Question: I've been having this very annoying problem for the past weekend. I have to be able to to read in a triangulated 2014 FBX file that contains a mesh exported from Maya and read in it's vertices and indices to be passed to the renderer (DirectX) for the call.
So the way I have it setup is that there is a structure
'''
struct TUniqueVertex
{
XMFLOAT3 m_vPosition, // Vertex positions
XMFLOAT3 m_vNormal, // Vertex normals
XMFLOAT2 m_UVs // Vertex UVs
int m_nControlPointIndex, // Control Point Index
}
'''
This code here, will load in the FbxMesh into a class. Which holds the mesh's vertices and indices.
'''
class CMesh
{
...
vector<TUniqueVertex> m_vVertices;
vector<unsigned int> m_vIndices;
}
'''
The code to load into the :
'''
bool LoadMesh(FbxMesh* pMesh, CMesh cMesh)
{
int polygonCount = pMesh->GetPolygonCount();
FbxVector4* controlPoints = pMesh->GetControlPoints();
int controlPointCount = pMesh->GetControlPointsCount();
int vertexID = 0;
for (int polygon = 0; polygon < polygonCount; polygon++)
{
int polyVertCount = pMesh->GetPolygonSize(polygon);
for (int polyVert = 0; polyVert < polyVertCount; polyVert++)
{
CMesh::TUniqueVertex uniqueVert;
int cpIndex = pMesh->GetPolygonVertex(polygon, polyVert);
// Grab our CP index as well our position information
uniqueVert.m_nControlPointIndex = cpIndex;
uniqueVert.m_vPosition =
XMFLOAT3((float)controlPoints[cpIndex].mData[0],
(float)controlPoints[cpIndex].mData[1],
(float)controlPoints[cpIndex].mData[2]);
// Grab UVs
int uvElementCount = pMesh->GetElementUVCount();
for (int uvElement = 0; uvElement < uvElementCount; uvElement++)
{
FbxGeometryElementUV* geomElementUV = pMesh>GetElementUV(uvElement);
FbxLayerElement::EMappingMode mapMode = geomElementUV->GetMappingMode();
FbxLayerElement::EReferenceMode refMode = geomElementUV->GetReferenceMode();
int directIndex = -1;
if (FbxGeometryElement::eByControlPoint == mapMode)
{
if (FbxGeometryElement::eDirect == refMode)
{
directIndex = cpIndex;
}
else if (FbxGeometryElement::eIndexToDirect == refMode)
{
directIndex = geomElementUV->GetIndexArray().GetAt(cpIndex);
}
}
else if (FbxGeometryElement::eByPolygonVertex == mapMode)
{
if (FbxGeometryElement::eDirect == refMode || FbxGeometryElement::eIndexToDirect == refMode)
{
directIndex = pMesh->GetTextureUVIndex(polygon, polyVert);
}
}
// If we got a UV index
if (directIndex != -1)
{
FbxVector2 uv = geomElementUV->GetDirectArray().GetAt(directIndex);
uniqueVert.m_UVs = XMFLOAT2( (float)uv.mData[0],
(float)uv.mData[1]);
}
}
// Grab normals
int normElementCount = pMesh->GetElementNormalCount();
for (int normElement = 0; normElement < normElementCount; normElement++)
{
FbxGeometryElementNormal* geomElementNormal = pMesh->GetElementNormal(normElement);
FbxLayerElement::EMappingMode mapMode = geomElementNormal->GetMappingMode();
FbxLayerElement::EReferenceMode refMode = geomElementNormal->GetReferenceMode();
int directIndex = -1;
if (FbxGeometryElement::eByPolygonVertex == mapMode)
{
if (FbxGeometryElement::eDirect == refMode)
{
directIndex = vertexID;
}
else if (FbxGeometryElement::eIndexToDirect == refMode)
{
directIndex = geomElementNormal->GetIndexArray().GetAt(vertexID);
}
}
// If we got an index
if (directIndex != 1)
{
FbxVector4 norm = geomElementNormal->GetDirectArray().GetAt(directIndex);
uniqueVert.m_vNormal = XMFLOAT3((float)norm.mData[0],
(float)norm.mData[1],
(float)norm.mData[2]);
}
}
// Unique Vertices stuff
vector<CMesh::TUniqueVertex>& uniqueVerts = cMesh.GetVertices();
size_t size = uniqueVerts.size();
size_t i;
for (i = 0; i < size; i++)
{
if (uniqueVert == uniqueVerts[i])
{
break;
}
}
if (i == size)
{
uniqueVerts.push_back(uniqueVert);
}
cMesh.GetIndices().push_back(i);
++vertexID;
}
}
return true;
}
'''
Doing this method loads in the vertices, normals, and UVs correctly. However, when loading in the indices and passing the cMesh.GetIndices() count to the call, the indices are completely out of order and looks like this in the graphic debugger:

Incase anyone is wondering, the indices are as follows:
012, 023, 456, 657, 891, 081, 011, 121, 314, 121, 415, 161, 718, 171, 918, 202, 122, 212, 023
And here is the test .fbx that I'm trying to load the information from:
<URL>
If anyone can help me out with this, I'd be extremely grateful as this issue has caused me so much stress :D
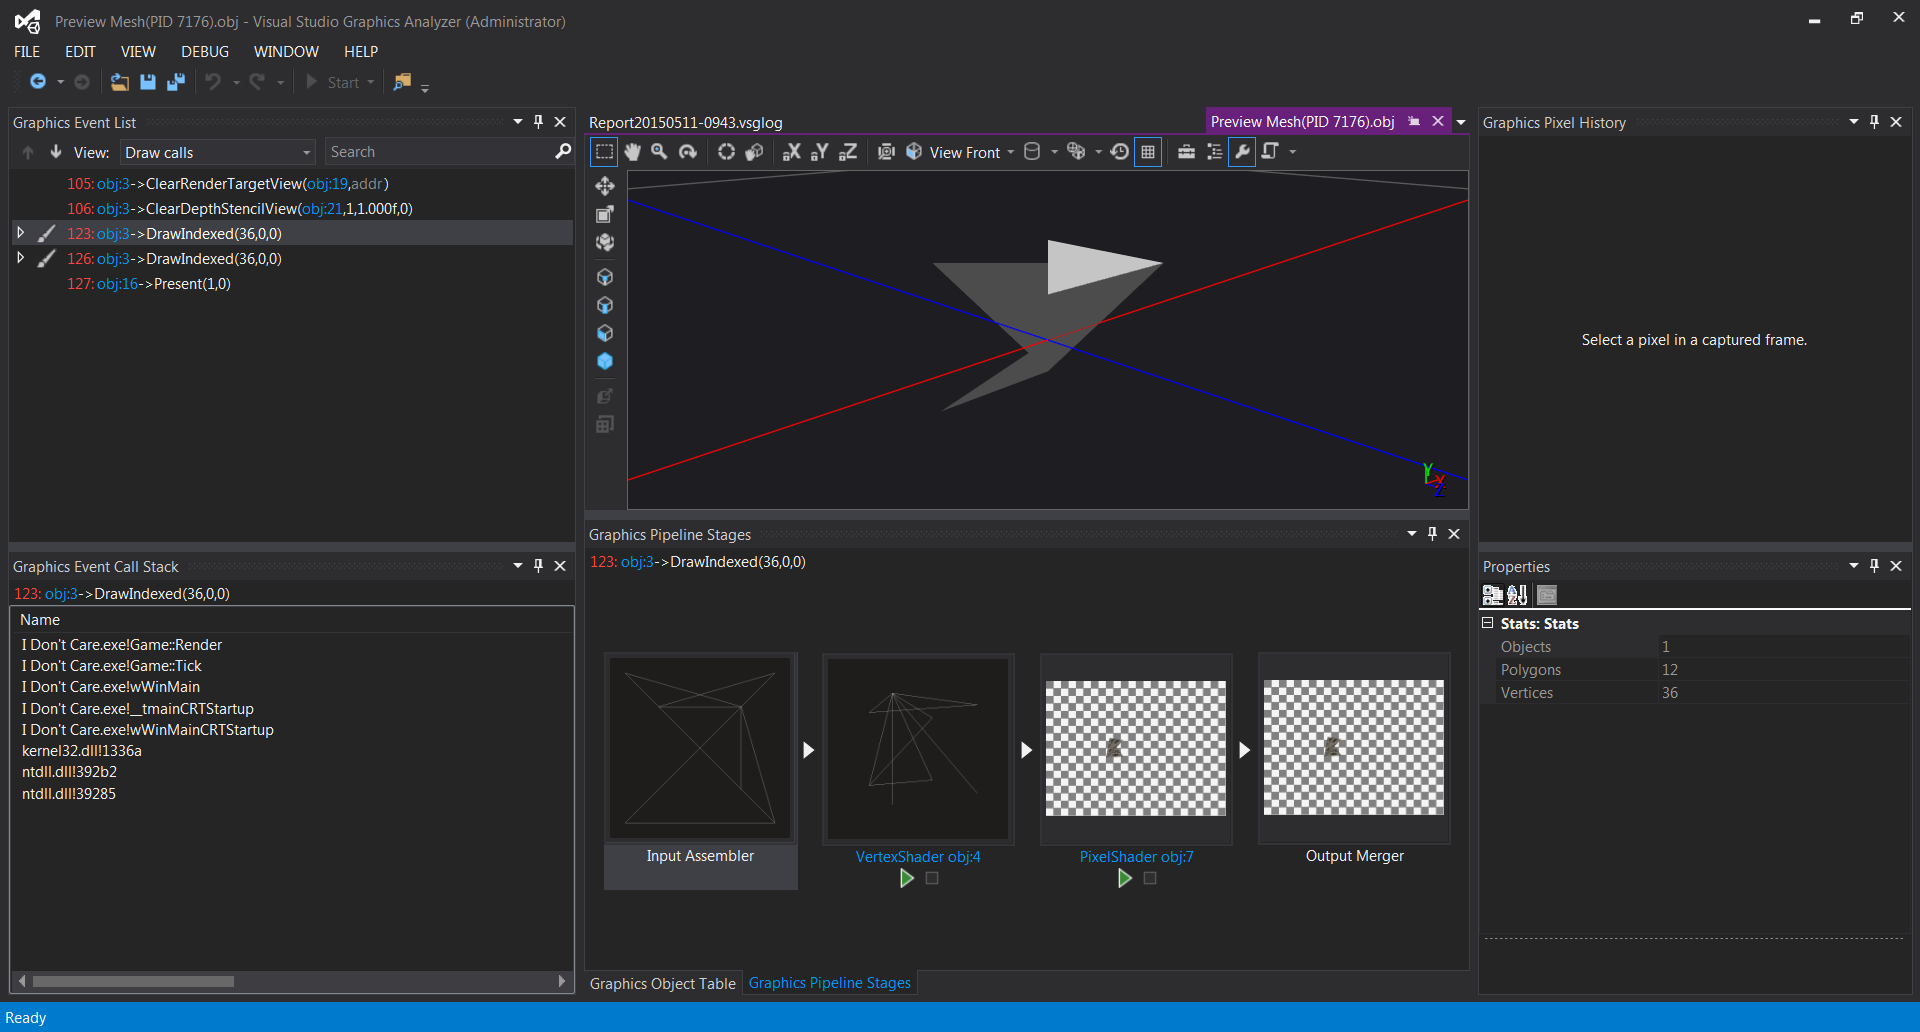
Answer: Are you using left-handed view coordinates or right-handed view coordinates in your application (see <URL>? If you are using left-handed view coordinates, you need to flip the winding of each triangle in the index buffer.
'''
assert( (indices.size() % 3) == 0 );
for( auto it = indices.begin(); it != indices.end(); it += 3 )
{
std::swap( *it, *(it+2) );
}
'''
You may also need to flip the texture coordinates as well:
'''
for( auto it = vertices.begin(); it != vertices.end(); ++it )
{
it->textureCoordinate.x = ( 1.f - it->textureCoordinate.x );
}
'''
Historically most DirectX applications use left-handed view coordinates. XNA Game Studio and most OpenGL applications use right-handed view coordinates.
BTW, this is why both '-fliptriangles+' and '-invertvtexcoord+' are enabled by default in the <URL> for SDKMESH.